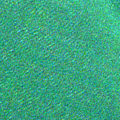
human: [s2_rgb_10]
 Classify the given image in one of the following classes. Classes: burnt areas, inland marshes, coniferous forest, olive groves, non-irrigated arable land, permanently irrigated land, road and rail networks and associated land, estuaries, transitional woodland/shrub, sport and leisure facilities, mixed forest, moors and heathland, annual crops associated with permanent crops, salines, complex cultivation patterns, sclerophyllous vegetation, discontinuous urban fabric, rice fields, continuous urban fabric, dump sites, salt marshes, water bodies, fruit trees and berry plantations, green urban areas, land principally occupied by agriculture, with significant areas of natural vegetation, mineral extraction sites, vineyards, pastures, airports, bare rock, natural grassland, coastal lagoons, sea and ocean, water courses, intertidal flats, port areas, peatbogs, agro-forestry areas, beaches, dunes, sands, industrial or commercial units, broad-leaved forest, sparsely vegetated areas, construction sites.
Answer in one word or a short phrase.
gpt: sea and ocean